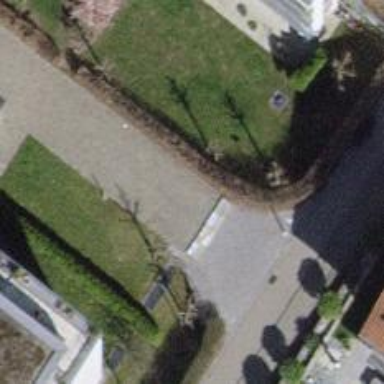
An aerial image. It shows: Hedge acting as barrier.